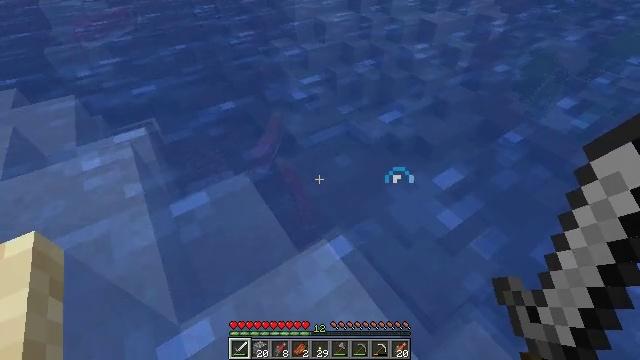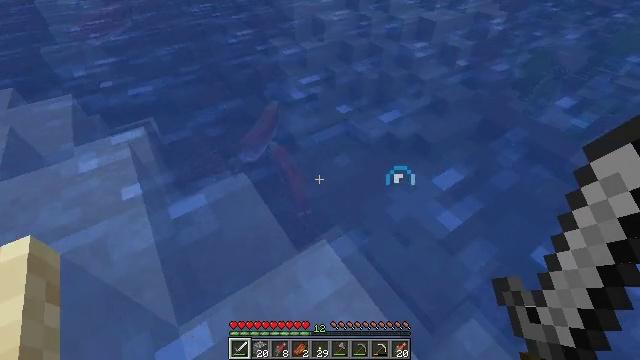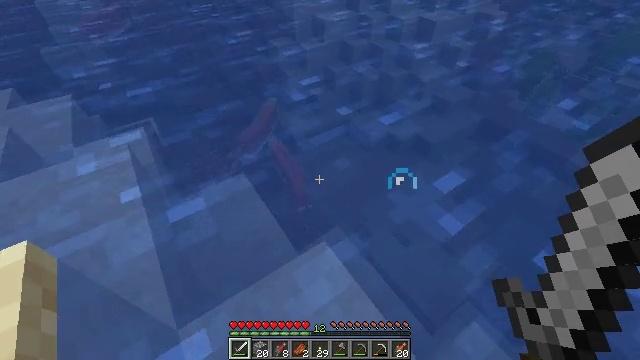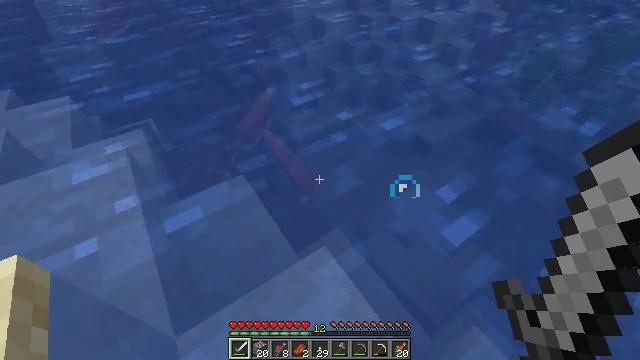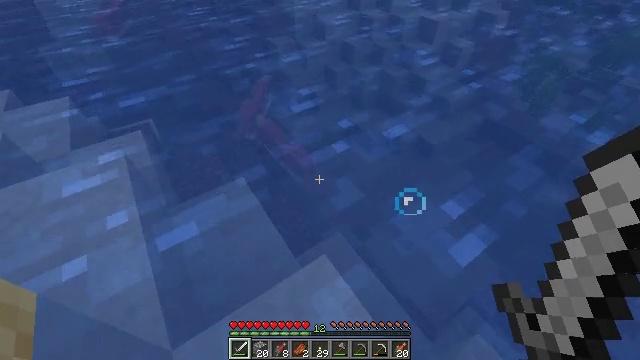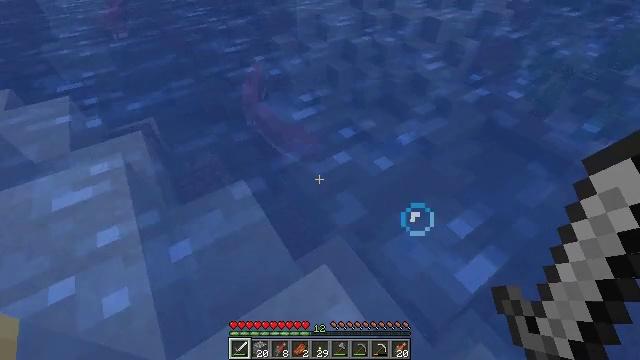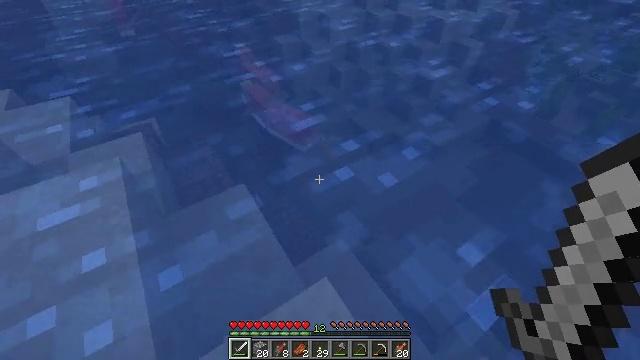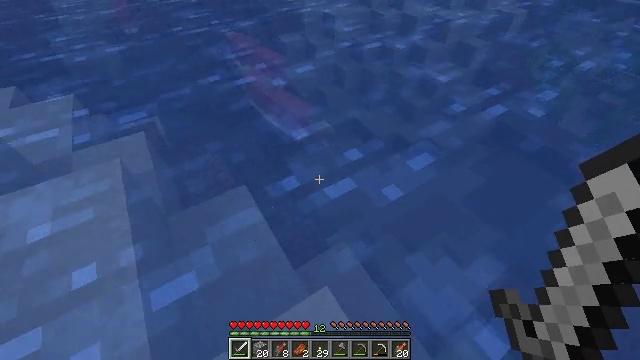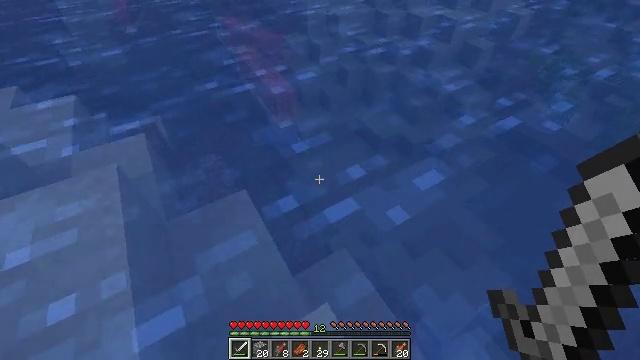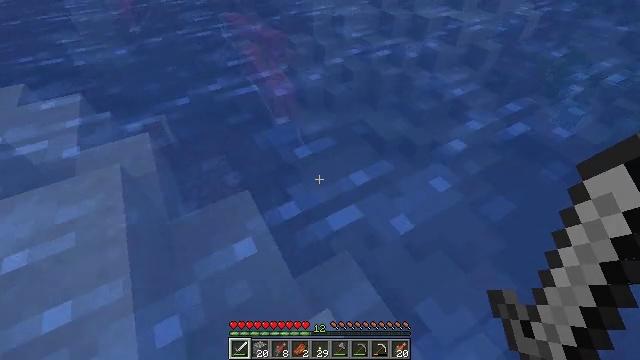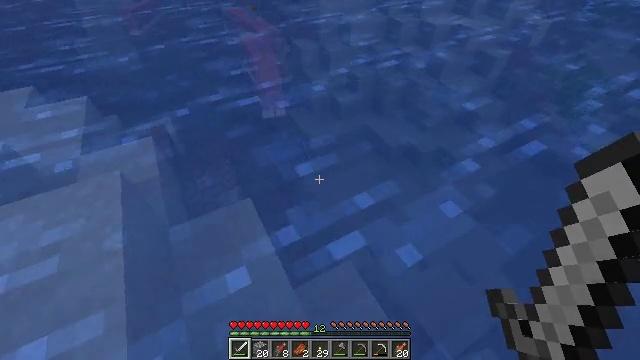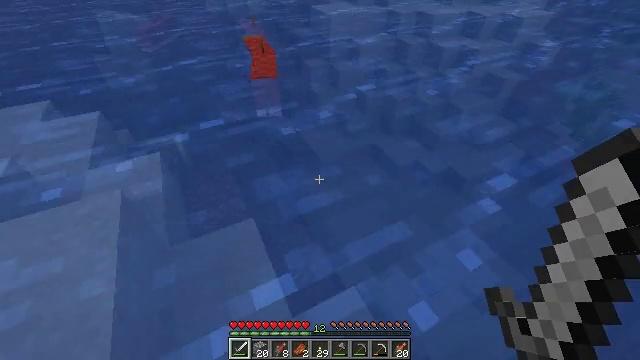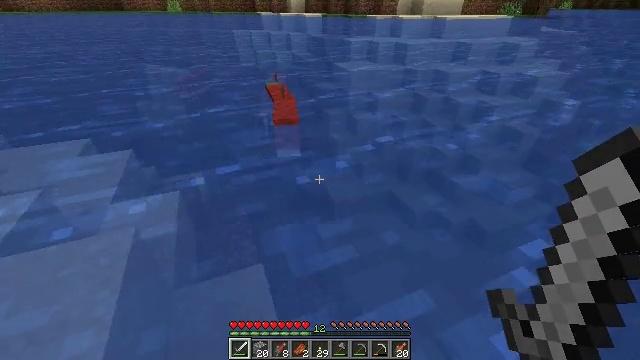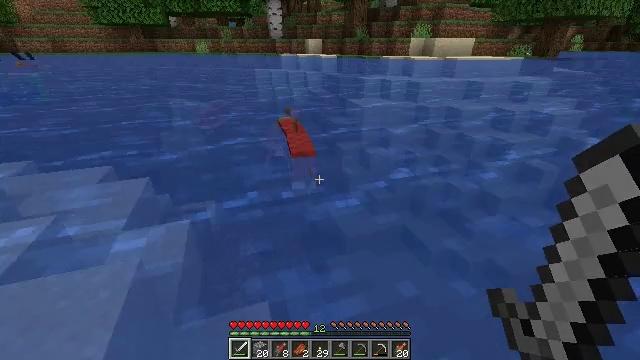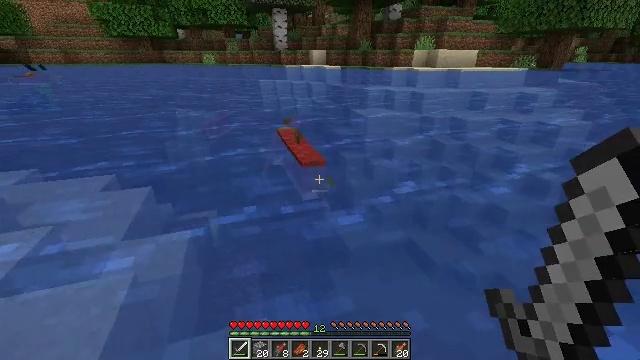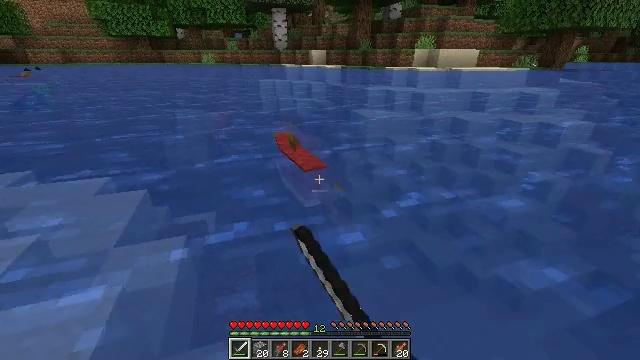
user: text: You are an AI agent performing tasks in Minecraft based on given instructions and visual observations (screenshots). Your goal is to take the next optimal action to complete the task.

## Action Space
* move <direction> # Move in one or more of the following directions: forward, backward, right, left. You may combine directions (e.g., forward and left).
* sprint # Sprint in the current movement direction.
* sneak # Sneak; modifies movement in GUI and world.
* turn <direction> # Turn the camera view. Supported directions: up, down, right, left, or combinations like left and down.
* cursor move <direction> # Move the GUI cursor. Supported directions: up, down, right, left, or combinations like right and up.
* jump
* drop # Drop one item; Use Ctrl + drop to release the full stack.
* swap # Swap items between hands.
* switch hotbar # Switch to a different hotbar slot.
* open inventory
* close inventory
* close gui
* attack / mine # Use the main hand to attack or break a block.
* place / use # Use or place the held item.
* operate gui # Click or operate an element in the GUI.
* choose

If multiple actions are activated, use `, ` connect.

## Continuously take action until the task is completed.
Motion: motion action
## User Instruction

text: Kill aquatic mobs.
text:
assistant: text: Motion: move forward
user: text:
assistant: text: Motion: move forward
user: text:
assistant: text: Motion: move forward
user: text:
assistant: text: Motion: move forward
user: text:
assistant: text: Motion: move forward
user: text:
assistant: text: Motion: move forward
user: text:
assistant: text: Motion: move forward
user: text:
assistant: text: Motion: move forward
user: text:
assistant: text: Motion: move forward, turn left
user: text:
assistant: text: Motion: move forward, turn left
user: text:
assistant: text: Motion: move forward, turn left and up
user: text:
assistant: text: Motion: move forward, turn left and up
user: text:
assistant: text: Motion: move forward, turn left and up
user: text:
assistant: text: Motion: move forward, turn up, attack / mine
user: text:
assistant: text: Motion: move forward, attack / mine
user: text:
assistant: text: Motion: move forward, attack / mine
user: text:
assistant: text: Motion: move forward
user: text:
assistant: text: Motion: move forward
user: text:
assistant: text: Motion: move forward
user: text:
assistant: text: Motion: move forward
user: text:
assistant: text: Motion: move forward
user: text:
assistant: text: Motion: move forward
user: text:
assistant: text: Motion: move forward
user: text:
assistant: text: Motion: move forward
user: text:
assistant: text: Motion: move forward, turn left
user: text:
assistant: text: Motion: move forward, turn left
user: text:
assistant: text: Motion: move forward, turn left
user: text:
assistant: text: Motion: move forward
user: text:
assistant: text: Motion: move forward
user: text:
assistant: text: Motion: move forward